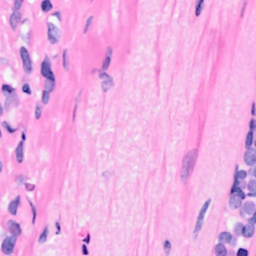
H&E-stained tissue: Breast